Field crop: maize
Growth stage: 2
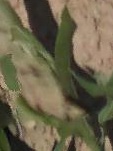
Species: maize